Field crop: maize
Growth stage: 2
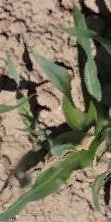
Species: maize